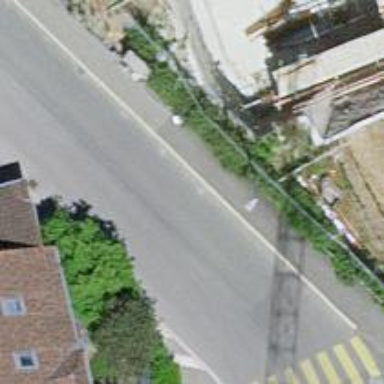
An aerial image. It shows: Bus stop with platform for public transport.